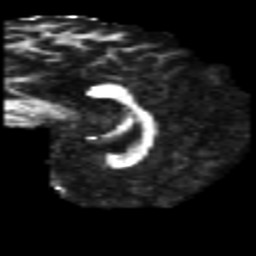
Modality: FA
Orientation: sagittal
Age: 23
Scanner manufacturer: philips
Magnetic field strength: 3 T
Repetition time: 8.6 s
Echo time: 0.127 s